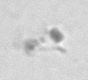
Label: detritus